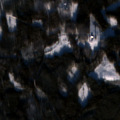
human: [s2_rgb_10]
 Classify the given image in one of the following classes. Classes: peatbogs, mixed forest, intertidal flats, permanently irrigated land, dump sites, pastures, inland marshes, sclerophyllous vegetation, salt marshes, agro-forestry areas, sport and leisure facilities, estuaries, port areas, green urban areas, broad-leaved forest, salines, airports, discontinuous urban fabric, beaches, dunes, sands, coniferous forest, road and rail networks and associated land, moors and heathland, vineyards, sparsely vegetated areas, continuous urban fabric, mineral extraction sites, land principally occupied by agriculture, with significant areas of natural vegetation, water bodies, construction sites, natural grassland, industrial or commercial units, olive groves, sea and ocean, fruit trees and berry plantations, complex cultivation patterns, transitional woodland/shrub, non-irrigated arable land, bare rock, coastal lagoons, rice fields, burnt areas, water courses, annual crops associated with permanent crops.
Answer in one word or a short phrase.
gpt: land principally occupied by agriculture, with significant areas of natural vegetation, coniferous forest, mixed forest